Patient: sex F, age 28
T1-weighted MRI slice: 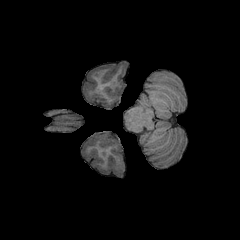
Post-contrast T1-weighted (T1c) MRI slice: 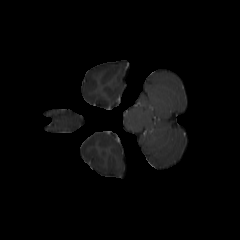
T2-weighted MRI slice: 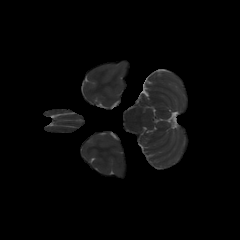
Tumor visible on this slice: no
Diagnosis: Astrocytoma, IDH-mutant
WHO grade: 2